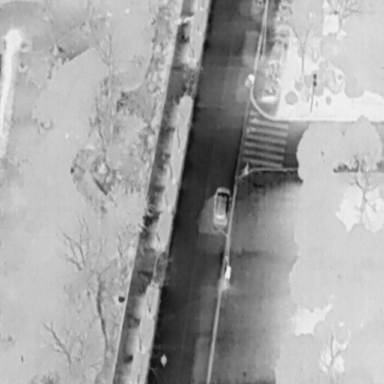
There are two objects shown in the infrared image, including a Car, and a Person.